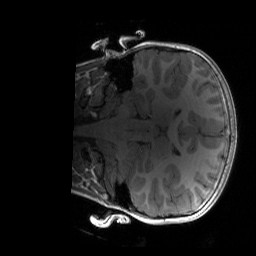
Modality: T1w
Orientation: coronal
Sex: female
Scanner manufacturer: siemens
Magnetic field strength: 3 T
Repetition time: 1.9 s
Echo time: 0.00243 s